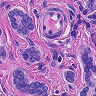
Metastatic tissue present: yes